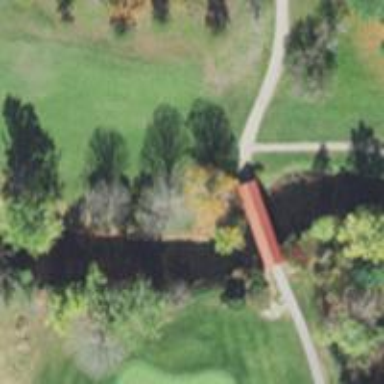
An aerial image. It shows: Path on bridge over golf course.